Field crop: maize
Growth stage: 2
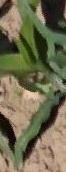
Species: maize